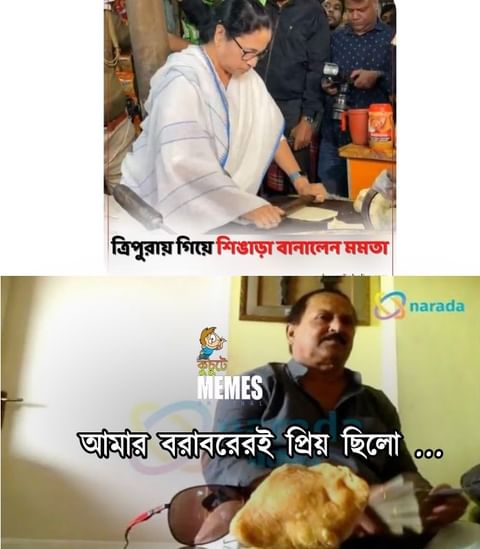
Text: ত্রিপুরায় গিয়ে শিঙাড়া বানালেন মমতা আমার বরাবরেরই প্রিয় ছিলো....
Label: Hate
Hate category: Political
Targeted group: Organization